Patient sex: F
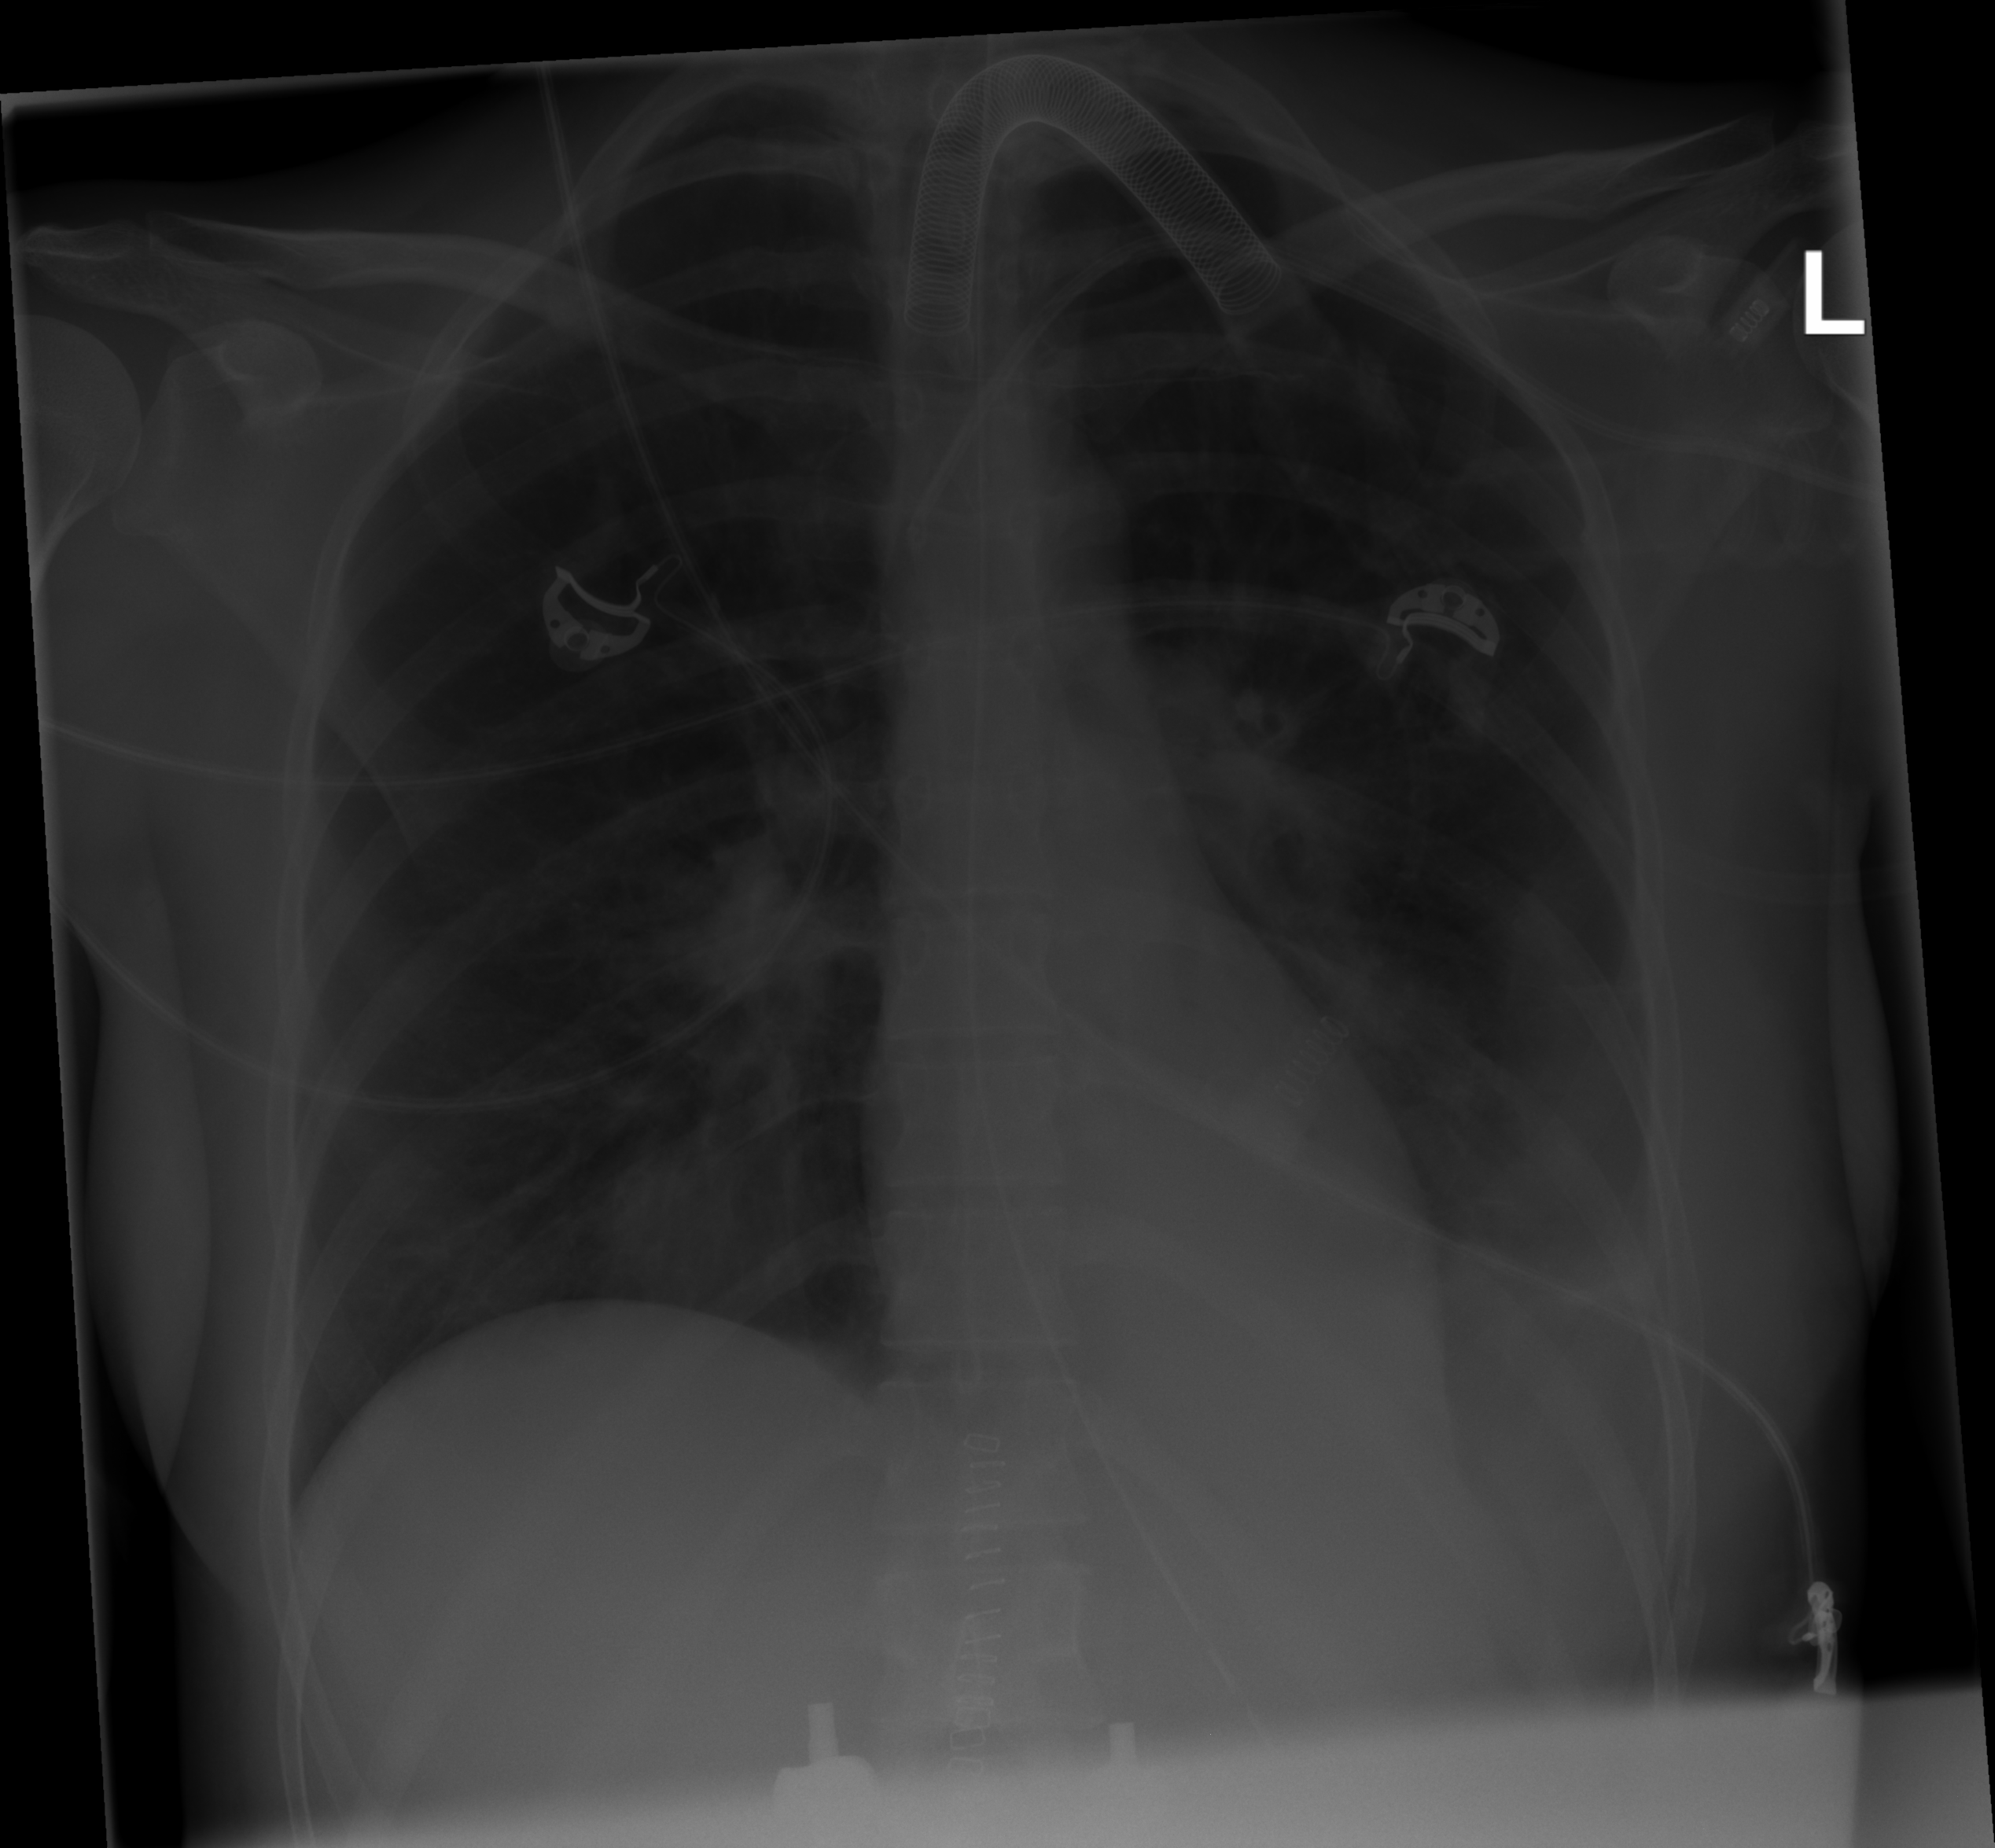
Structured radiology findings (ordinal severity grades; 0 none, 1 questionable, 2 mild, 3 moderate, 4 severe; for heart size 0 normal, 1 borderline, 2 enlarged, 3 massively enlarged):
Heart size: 0
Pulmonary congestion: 0
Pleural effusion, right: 0
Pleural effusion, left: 2
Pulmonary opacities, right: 2
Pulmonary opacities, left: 2
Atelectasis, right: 2
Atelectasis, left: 2